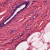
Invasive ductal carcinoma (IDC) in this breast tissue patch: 0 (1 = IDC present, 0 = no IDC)